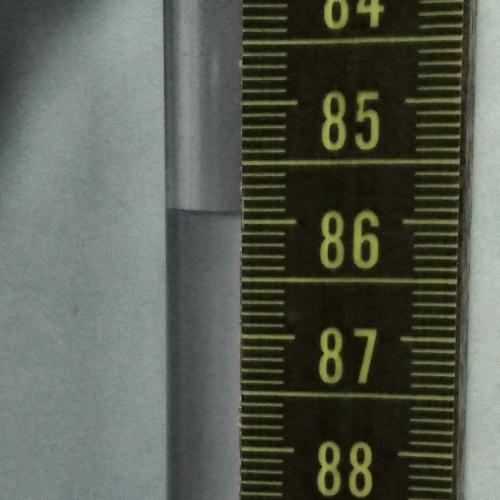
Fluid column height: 85.9 cm